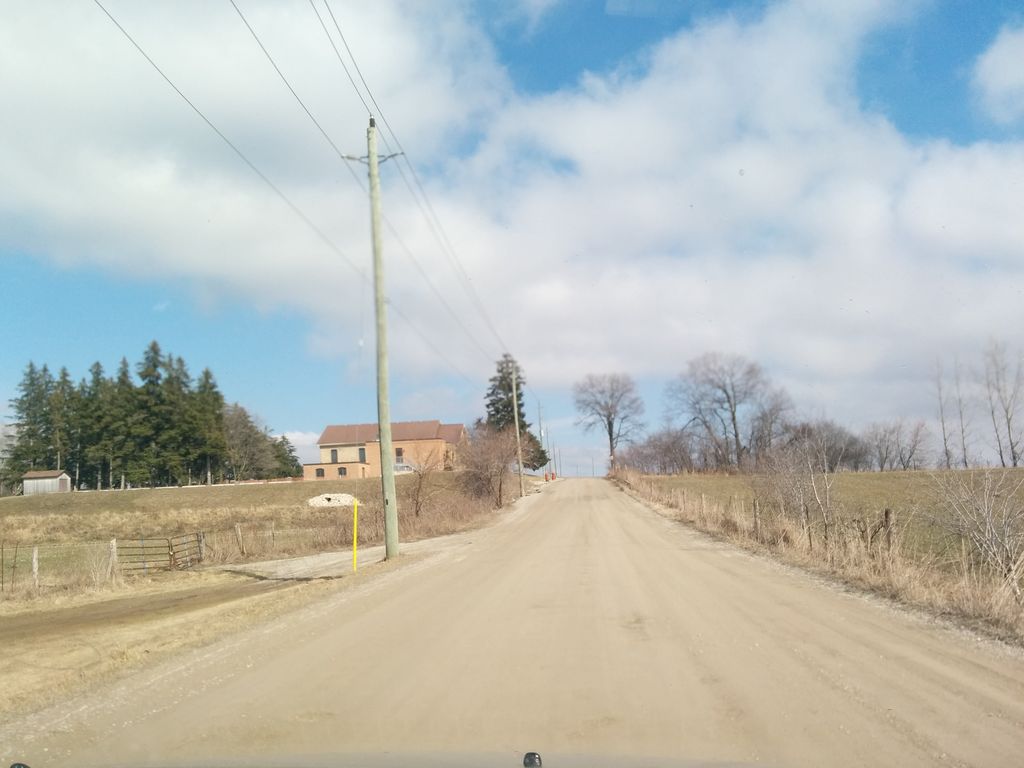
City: kitchener-waterloo